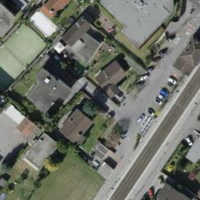
EUNIS habitat code: 54
Species observed at this site:
Sporobolus indicus